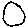
Label: circle